Question:
I have 3 buttons on same page but those buttons are calling 3 different views on
click.Like button1 opens view1,button2 open view2 and button3 open view3.but i want all
those buttons on upside of view like tab bar is having downside.I tried by creating or
calling views on button click but on every click it's creating new object of view which i
don't want..Please help me to solve this issue.Is there any other way to solve this
problem. I tried segment too but not working.
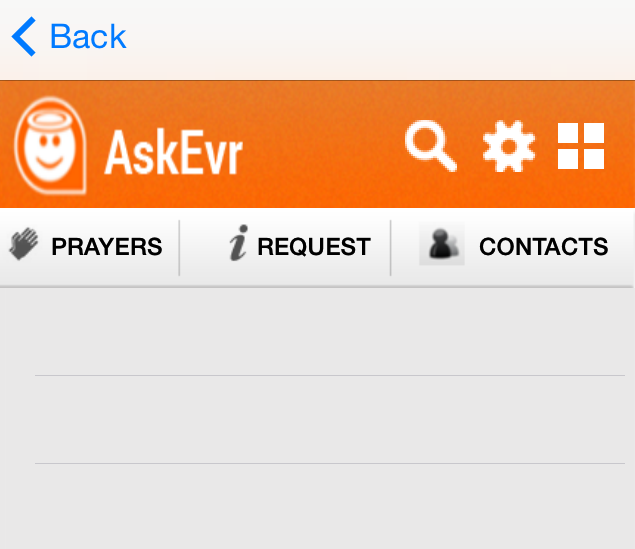
Answer: I'm not quite sure, if this is what you really want.
The view would be larger than it actually requires to be, regarding your screenshot?
Why don't you just set the views size to match the size of the view that is below your three buttons.
In case the entire ViewControllers' view is of height: 524px
substracting the orange bar and the buttons: around 450px
Now just create the view from your buttons click action with the exact frame size, as your tableview and add it to the view as subview?
If another button is clicked, remove this view again and add the new view?
So in case you got this in one single ViewController, which I guess:
Simply change the following for your buttons:
---
So, in case you got the following 3 buttons
'''
@property (weak, nonatomic) IBOutlet UIButton *buttonA;
@property (weak, nonatomic) IBOutlet UIButton *buttonB;
@property (weak, nonatomic) IBOutlet UIButton *buttonC;
'''
Implement the function, which reacts on these three button events:
'''
- (IBAction)myButtonAction:(UIButton *)sender
{
UIViewController *viewControllerToDisplay;
// Load UIViewController for its view from your .xib-file:
// Alternatively you could do this with switch.case and checking a button's tag-values, but I think is easier to read
if (sender == self.buttonA) viewControllerToDisplay = [ViewControllerA new];
else if (sender == self.buttonB) viewControllerToDisplay = [ViewControllerB new];
else if (sender == self.buttonC) viewControllerToDisplay = [ViewControllerC new];
// Only display the view, if the viewController was created
if (viewControllerToDisplay)
{
viewControllerToDisplay.view.frame = self.tableView.frame;
[self.view addSubview:viewControllerToDisplay];
}
}
'''